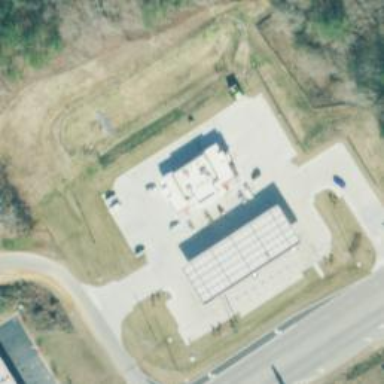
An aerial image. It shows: Convenience store with fuel amenities. It is part of retail landuse.